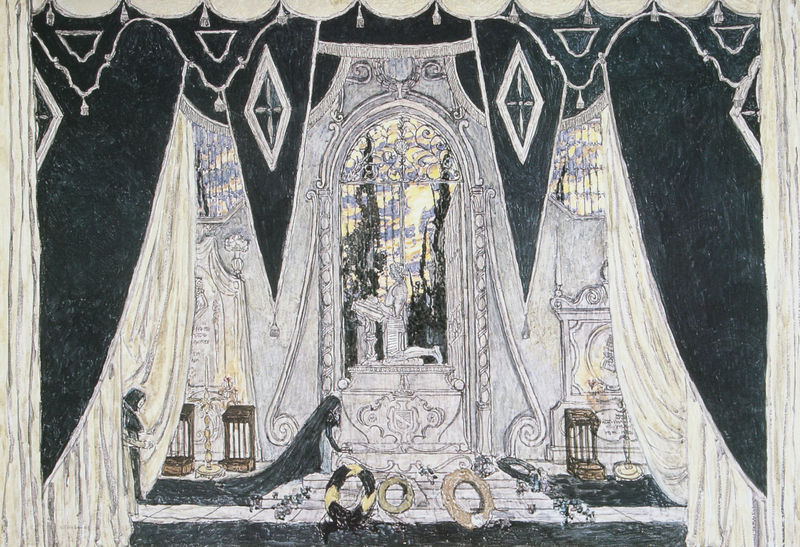
Titel: Das Grab des Kommandanten
Künstler: Aleksandr Golovin
Standort: St. Petersburg
Institution: Russisches Museum
Schlagwörter: baum, blau, dunkel, himmel, mann, wasser, weiß, wolken, aquarell, bäume, frauen, gelb, grün, landschaft, menschen, abend, braun, fenster, frau, glas, holz, licht, raum, schwarz, zeichnung, zimmer, ausblick, schleier, schloss, tuch, wolke, ornament, symbolismus, alt, diener, mensch, tod, tot, trauer, bild, vorhang, dämmerung, gitter, kirche, sonne, gold, stoff, tücher, gewänder, theater, traurig, garten, statue, schleppe, holzschnitt, düster, ansicht, bogen, grafik, sonnenuntergang, inszenierung, saal, treppe, gardinen, jugendstil, vorhänge, witwe, ornamente, kerze, bedienstete, kerzen, leuchter, stufe, stufen, knie, ring, gestalt, palast, kohle, knien, kreise, bleistift, scherpe, beten, gebet, entwurf, kranz, ritter, altar, pult, wappen, raute, kerzenständer, gruft, sarg, voluten, grab, leid, mittelalter, andacht, bommel, kränze, begleitung, trauernde, reifen, absperrung, zelt, grabmal, rocaille, renessaince, epitaph, grablege, betstuhl, betstühle, draperien, bühnendekoration, büühne, ehrenkränze, gebetspult, hochovales fenster, linke frau ist ein kranz, beichten, judenstil, kneien